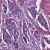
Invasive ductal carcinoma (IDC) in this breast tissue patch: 1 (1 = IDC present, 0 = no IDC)